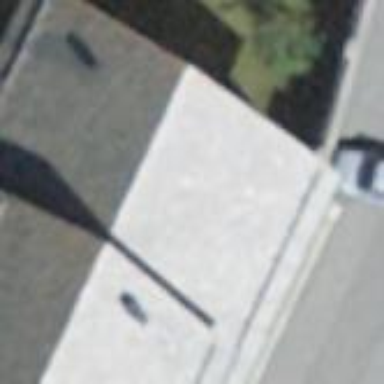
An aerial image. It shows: Part of building.